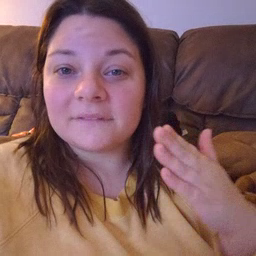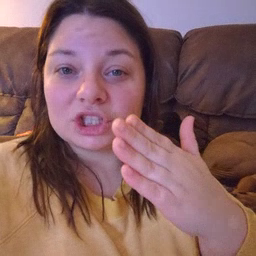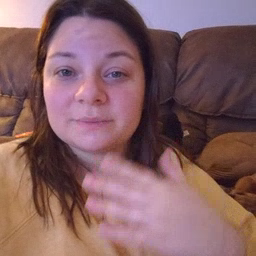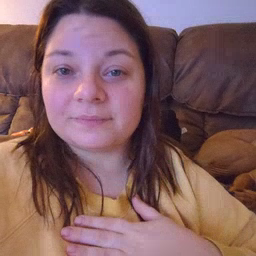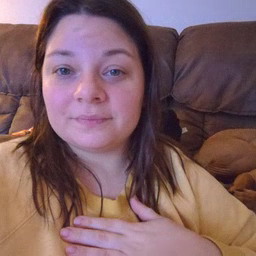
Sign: fish